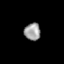
Tissue: prostate
Cell type: NK cells
Senescence score: 0.3211
Nuclear area (px): 277
Mean DAPI intensity: 155.09